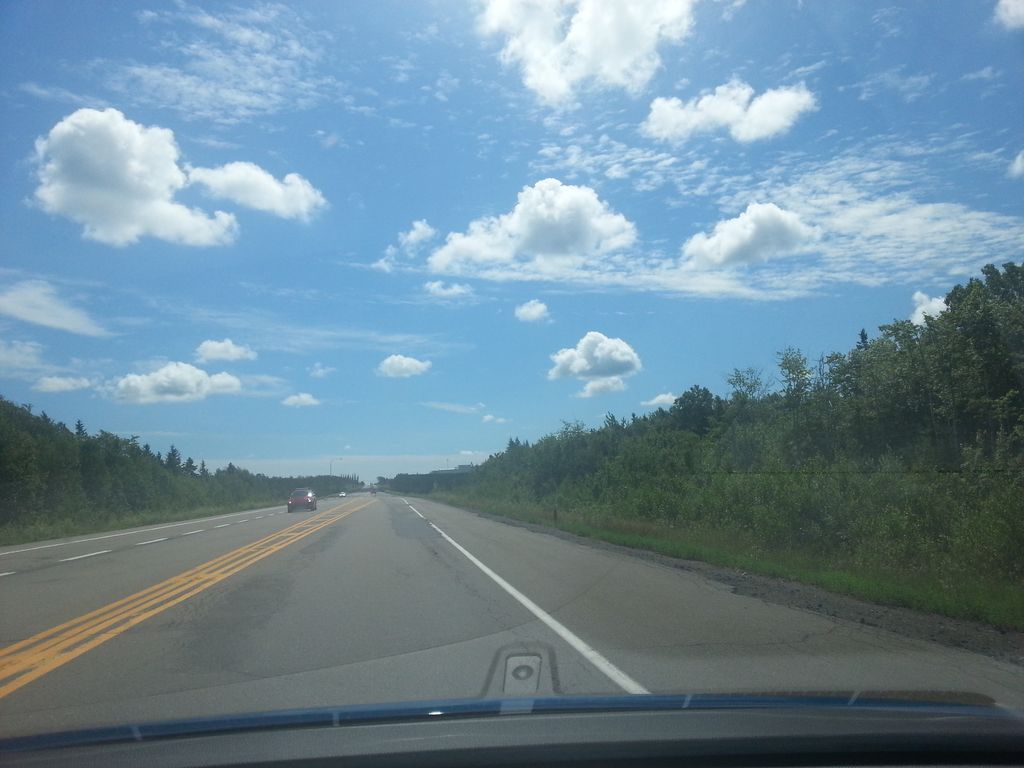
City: charlottetown